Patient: sex F, age 72
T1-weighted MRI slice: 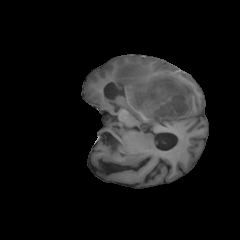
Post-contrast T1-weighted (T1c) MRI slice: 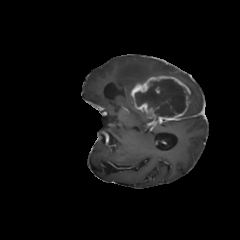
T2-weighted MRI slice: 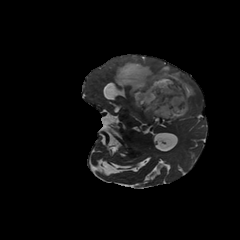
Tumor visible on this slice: yes
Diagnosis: Glioblastoma, IDH-wildtype
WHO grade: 4